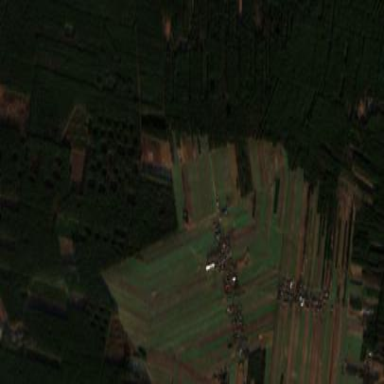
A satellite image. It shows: Picturesque farmland scene.